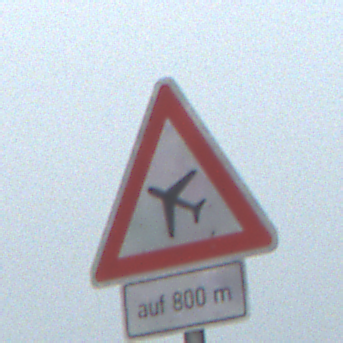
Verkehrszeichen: FlugbetriebRechts
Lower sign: LaengeEinerStrecke5
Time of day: Midday
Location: Roofed (Beach)
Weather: Overcast
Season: NotSpecified
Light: Natural